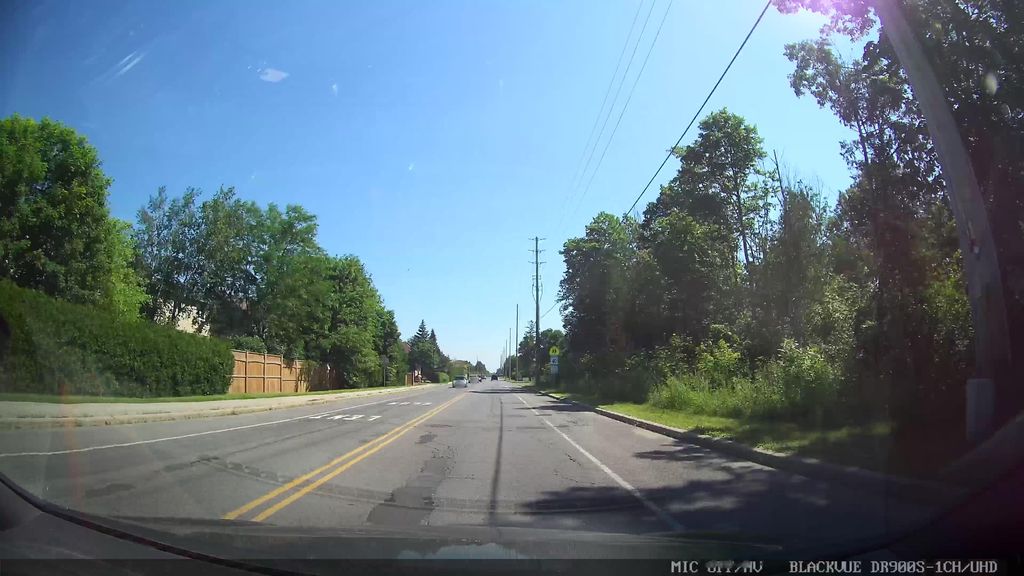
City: ottawa-gatineau